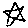
Label: star